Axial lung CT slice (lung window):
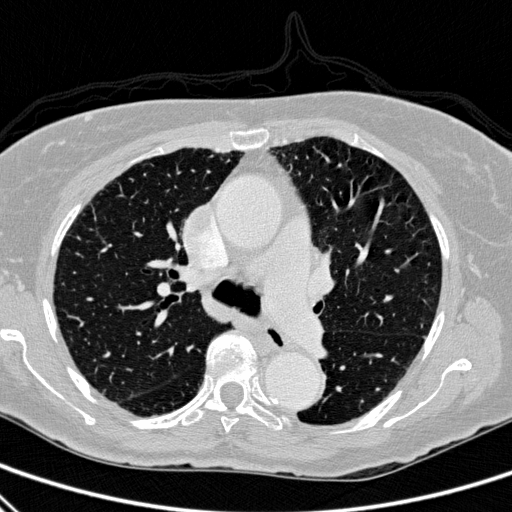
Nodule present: no